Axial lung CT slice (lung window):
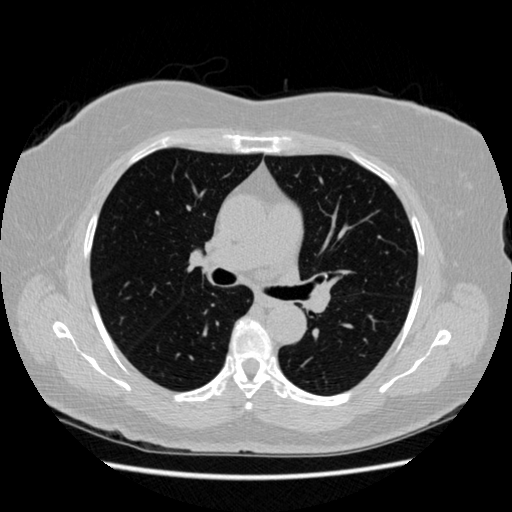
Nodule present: no